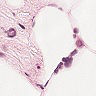
Metastatic tissue present: no